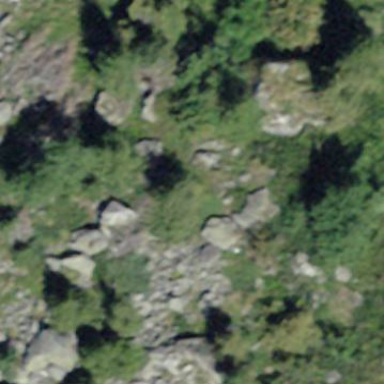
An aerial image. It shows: Natural scree.